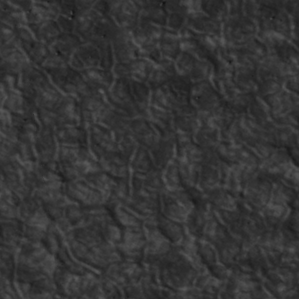
Label: non_frost